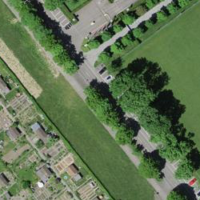
EUNIS habitat code: 53
Species observed at this site:
Vicia sepium